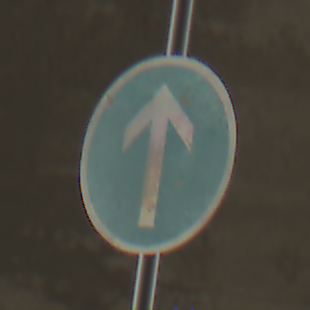
Verkehrszeichen: VorgeschriebeneFahrtrichtungGeradeaus
Umgebung: Roofed, Tunnel
Tageszeit: Midday
Wetter: NotSpecified
Licht: Natural
Jahreszeit: NotSpecified
Kontrast: MediumContrast